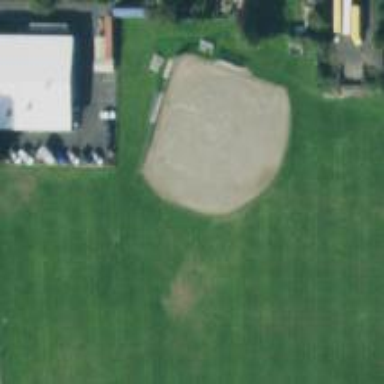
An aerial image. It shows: Baseball pitch for leisure land activities.